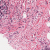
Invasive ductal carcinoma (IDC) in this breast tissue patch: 0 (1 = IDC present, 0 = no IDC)